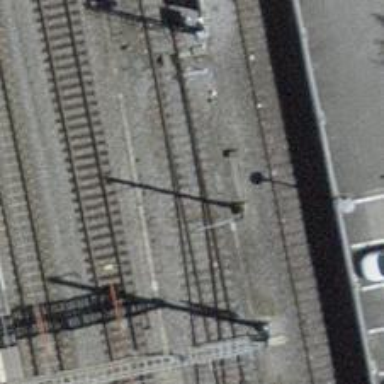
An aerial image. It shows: Railway switch with the turnout pointing to the right.